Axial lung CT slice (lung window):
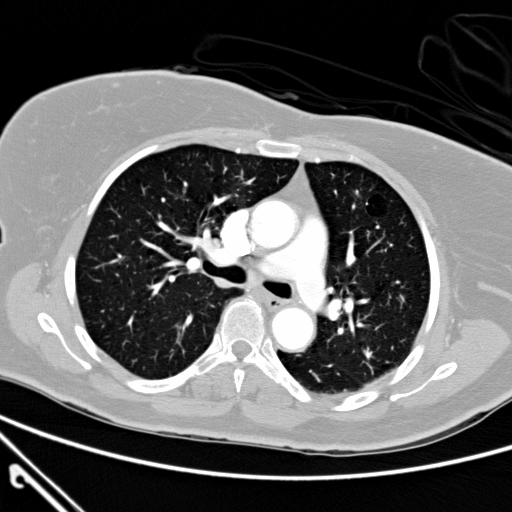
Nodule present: no